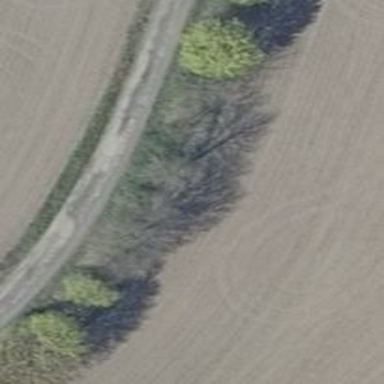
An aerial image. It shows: Row of deciduous broadleaved trees.